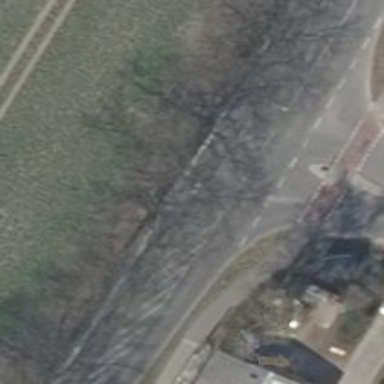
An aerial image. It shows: Secondary road with asphalt surface and lane markings.